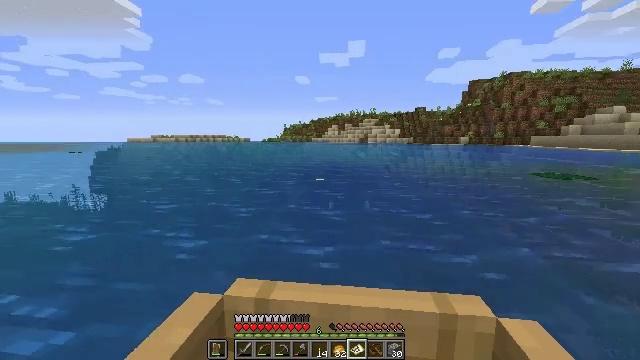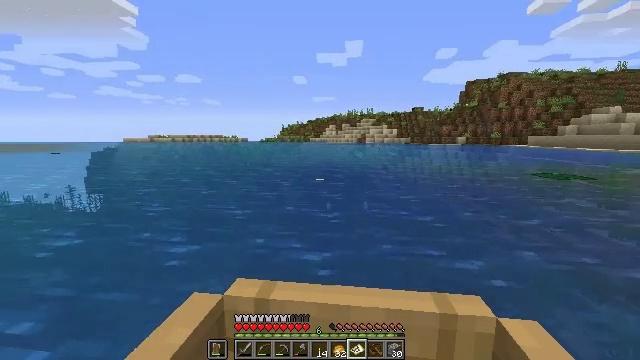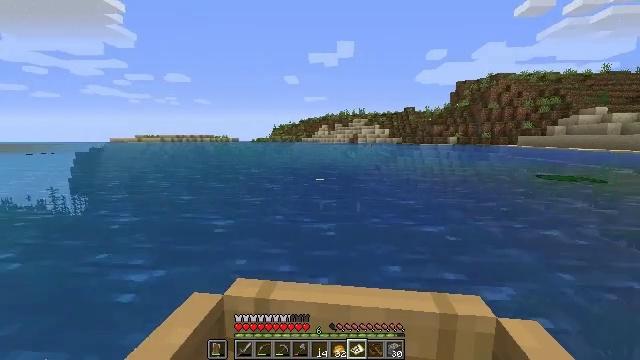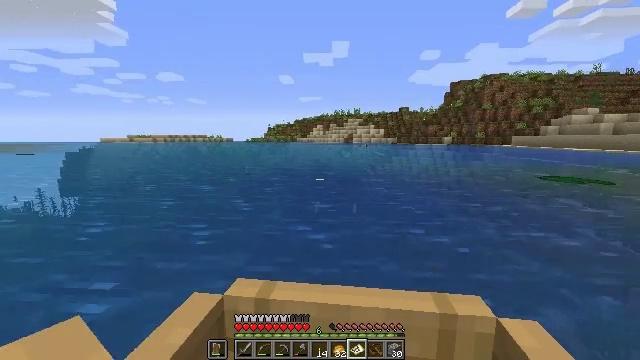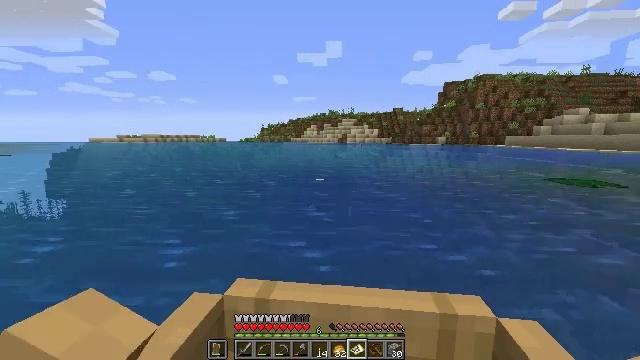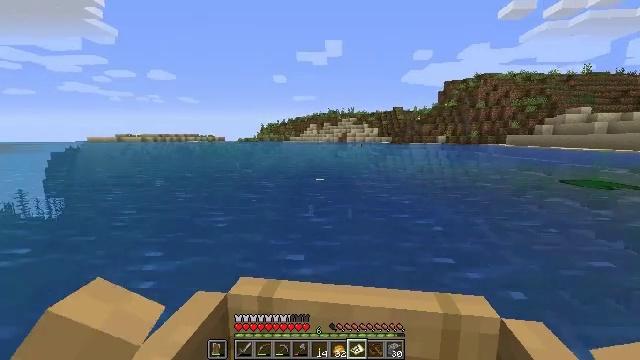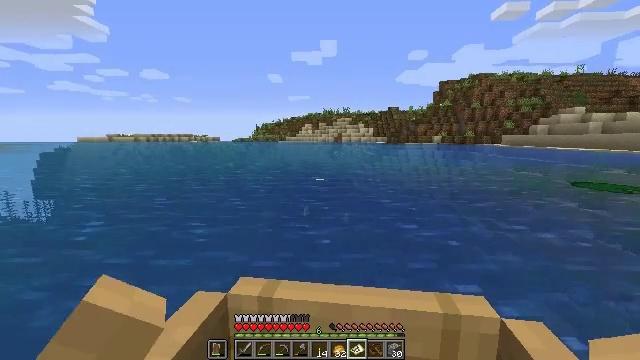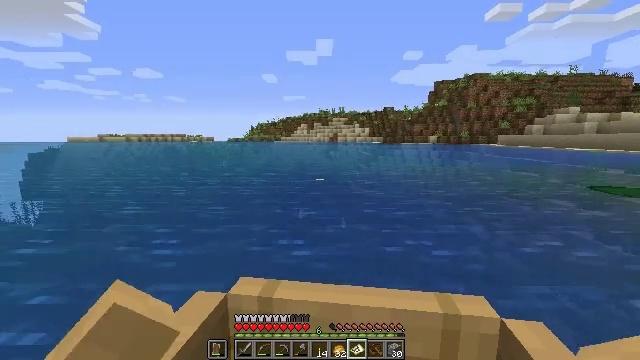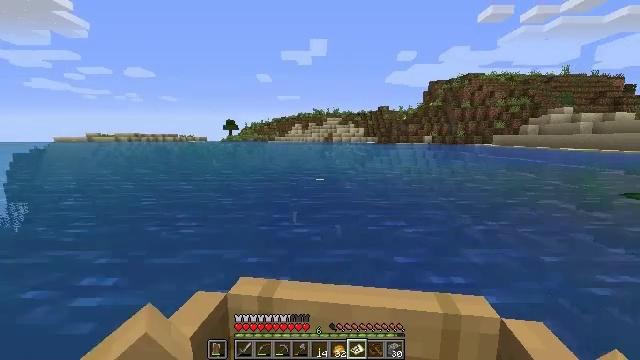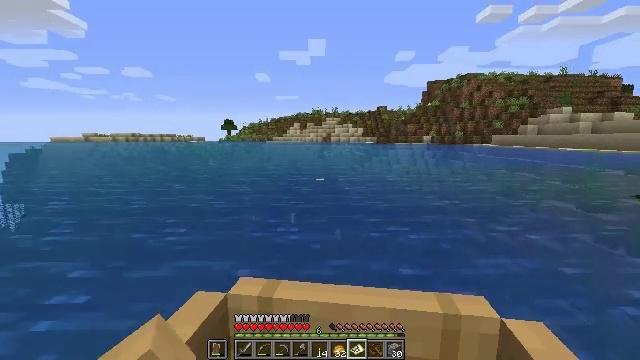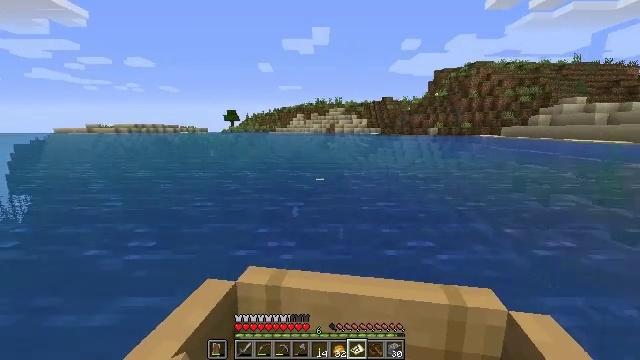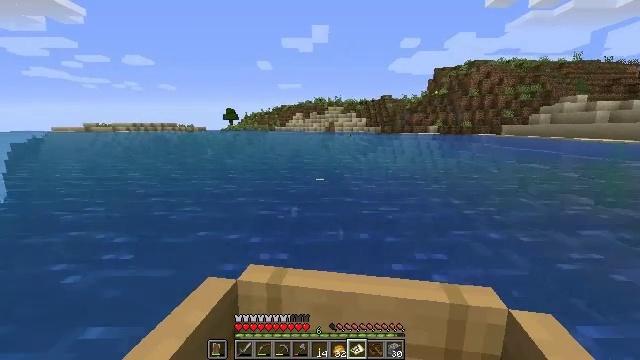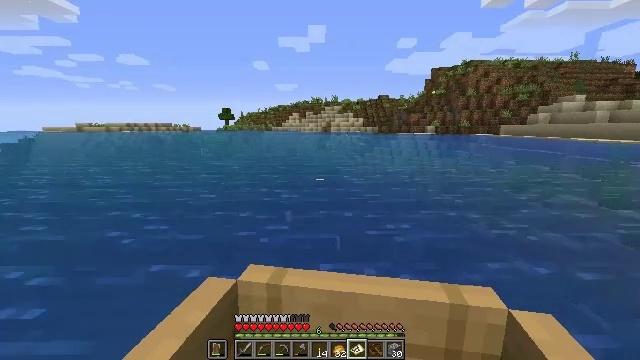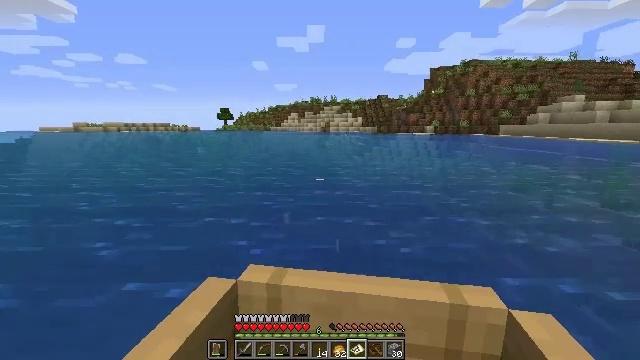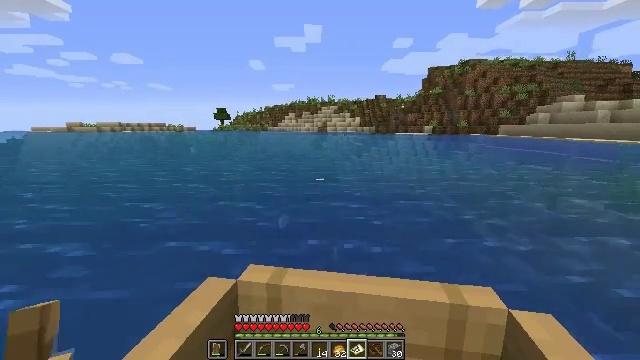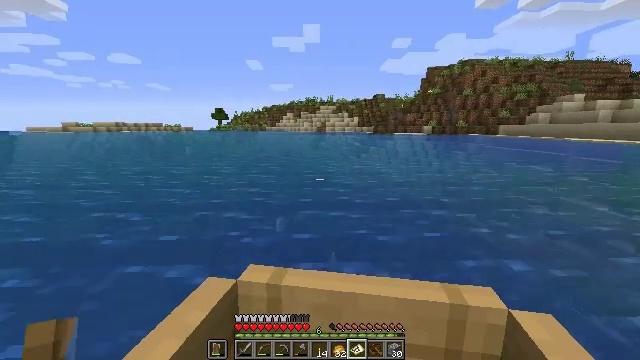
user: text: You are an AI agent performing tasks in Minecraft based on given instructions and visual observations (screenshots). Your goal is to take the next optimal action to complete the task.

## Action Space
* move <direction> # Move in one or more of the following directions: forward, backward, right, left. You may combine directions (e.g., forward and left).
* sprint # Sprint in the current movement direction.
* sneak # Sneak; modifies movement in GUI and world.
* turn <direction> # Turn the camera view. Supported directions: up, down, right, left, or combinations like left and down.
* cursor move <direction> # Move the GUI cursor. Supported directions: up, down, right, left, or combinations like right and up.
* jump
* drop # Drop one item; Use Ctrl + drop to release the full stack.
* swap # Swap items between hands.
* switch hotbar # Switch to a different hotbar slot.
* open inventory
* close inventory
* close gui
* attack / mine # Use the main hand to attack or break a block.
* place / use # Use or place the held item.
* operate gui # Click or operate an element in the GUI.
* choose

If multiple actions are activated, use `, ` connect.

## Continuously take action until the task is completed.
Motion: motion action
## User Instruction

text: Collect sand to make glass.
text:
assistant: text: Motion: move forward
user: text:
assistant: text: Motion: move forward
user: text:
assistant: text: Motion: move forward
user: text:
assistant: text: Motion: move forward
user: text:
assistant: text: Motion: move forward
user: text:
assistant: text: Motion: move forward
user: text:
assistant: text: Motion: move forward
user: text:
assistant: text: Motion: move forward
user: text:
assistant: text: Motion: move forward
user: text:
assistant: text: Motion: move forward, turn left and down
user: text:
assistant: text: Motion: move forward
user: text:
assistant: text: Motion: move forward
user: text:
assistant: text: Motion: move forward
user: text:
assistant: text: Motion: move forward
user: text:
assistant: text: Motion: move forward
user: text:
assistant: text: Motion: move forward
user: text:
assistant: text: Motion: move forward, turn left and down
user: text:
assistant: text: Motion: move forward, turn left and down
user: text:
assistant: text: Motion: move forward
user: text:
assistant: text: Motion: move forward
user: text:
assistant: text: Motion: move forward
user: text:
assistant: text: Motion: move forward
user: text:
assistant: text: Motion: move forward
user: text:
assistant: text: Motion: move forward
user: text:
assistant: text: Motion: move forward, turn up
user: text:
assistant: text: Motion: move forward, turn up
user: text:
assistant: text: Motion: move forward
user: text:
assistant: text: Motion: move forward
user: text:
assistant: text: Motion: move forward
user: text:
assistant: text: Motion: move forward